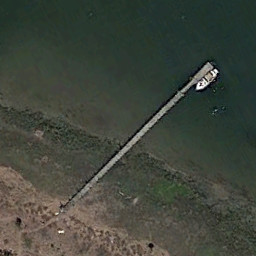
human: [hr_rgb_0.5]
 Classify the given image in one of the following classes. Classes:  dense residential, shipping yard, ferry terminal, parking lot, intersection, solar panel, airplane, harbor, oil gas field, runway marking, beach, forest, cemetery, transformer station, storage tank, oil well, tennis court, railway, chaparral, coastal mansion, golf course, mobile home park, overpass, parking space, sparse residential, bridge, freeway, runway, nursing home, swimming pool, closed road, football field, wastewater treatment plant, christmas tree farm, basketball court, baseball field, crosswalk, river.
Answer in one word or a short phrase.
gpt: ferry terminal